Question: I am trying draw an random graph which display on imageview, I try this code
'''
-(void)createGraph{
UIGraphicsBeginImageContext(self.drawImage.frame.size);
[drawImage.image drawInRect:CGRectMake(0, 0, drawImage.frame.size.width, drawImage.frame.size.height)];
CGContextRef context = UIGraphicsGetCurrentContext();
CGContextSetStrokeColorWithColor(context, [UIColor redColor].CGColor);
CGContextSetLineWidth(context, 2.0);
int i = 0;
while (i<=20) {
int r = rand() % 100;
CGContextMoveToPoint(context, 20, 320);
CGContextAddLineToPoint(context, linePoint.x+20+i*r, linePoint.y+320-i*r);
CGContextStrokePath(context);
i++;
NSLog(@"random value %d",r);
}
drawImage.image = UIGraphicsGetImageFromCurrentImageContext();
}
'''
But its drawing a diagonal on single line. has show in below image
I am expecting to draw a graph line! using coregraphics

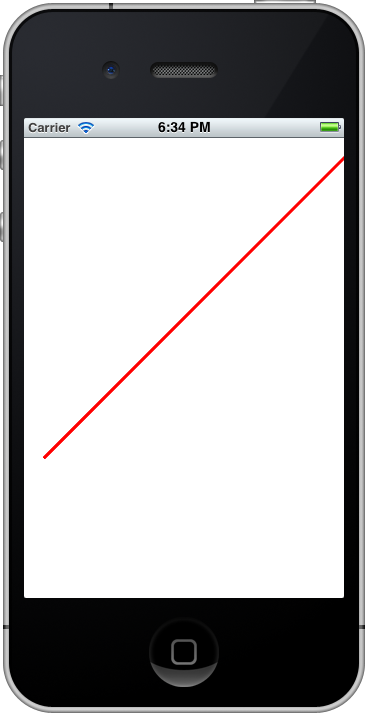
Answer: First of all, you cannot put 'CGContextAddLineToPoint' into the loop. Remove (just) the loop, and make another loop in e.g. 'viewDidLoad', at each iteration, call '-(void)createGraph' giving the last point and the next one. Now the last point you will assign to 'CGContextMoveToPoint', and the next point you will give to 'CGContextAddLineToPoint'. By the way, add 'CGContextBeginPath(context);' right after 'CGContextSetLineWidth(context, 2.0);'